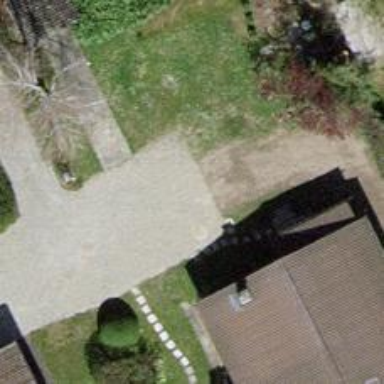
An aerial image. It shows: Driveway leading to service road.